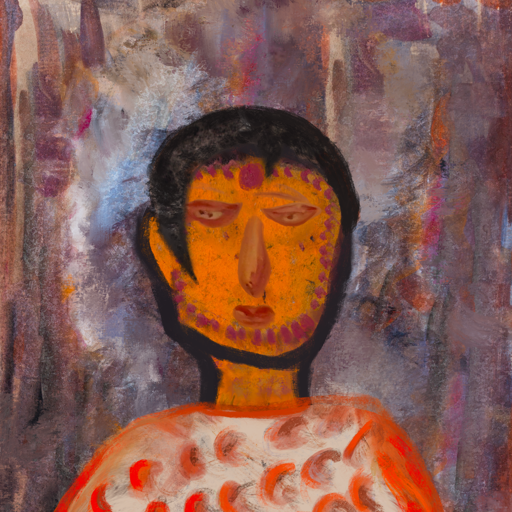
Background: Hypocrite, Head And Neck Front: Doll, Face Front: Pious_Lady, Bust: Rupkatha, Hair Front: Roy_Bahadur, Head Accessory: Blank, Second Necklace: Blank, Necklace: Blank, Baby: Blank